Question: I do not have much experiences in CSS, and I want to achieve a layout illustrated as below:
'A' has a corresponding side div 'B', 'C' has a corresponding side div 'D'.
'B' and 'D' both are hided, only when click on 'A', bring out 'B', click on 'C' bring out 'D'.
The top of 'A' and 'B', 'C' and 'D' are aligned, 'B' and 'D' have different height than 'A' and 'C'.

What I have tried is like below, it doesn't work, I don't have to put them inside the same row, but I want to keep the html structure, anyone could help me to point out the direction to go?
'''
<link href="https://cdnjs.cloudflare.com/ajax/libs/skeleton/2.0.4/skeleton.min.css" rel="stylesheet"/>
<style>
.debug {
border: solid;
border-color: red;
}
</style>
<div class="row">
<div class="six columns debug" style="height: 100px;">A</div>
<div class="six columns debug" style="height: 300px;">B</div>
</div>
<div class="row">
<div class="six columns debug" style="height: 100px;">C</div>
<div class="six columns debug" style="height: 300px; display:none;">D</div>
</div>
'''
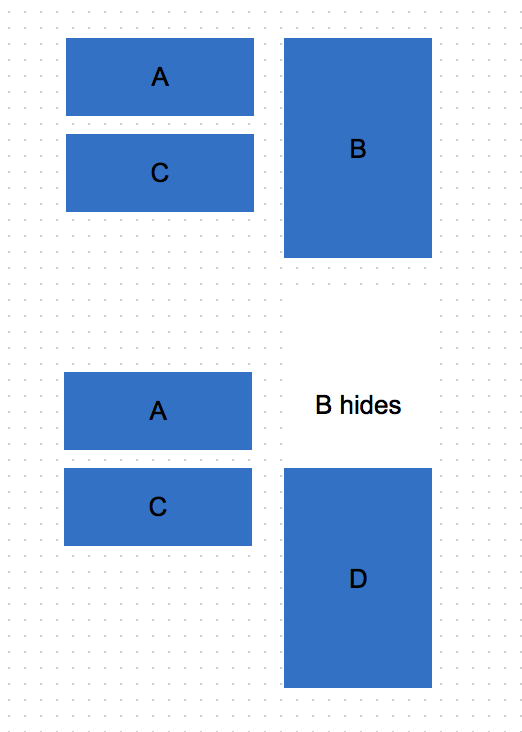
Answer: I think something like this should work - it's not really "nice" but should work...
'''
<html>
<head>
<script>
function switch_it(obj_id) { if (obj = document.getElementById(obj_id)) {if (obj.style.display != "none") { obj.style.display = "none"; }else { obj.style.display = "block"; }}}
function switch_B() {
if (obj = document.getElementById("B")) {
if (obj.style.display != "none") {
obj.style.display = "none";
if (obj = document.getElementById("C")) { obj.style.cssFloat = "none"; }
} else {
obj.style.display = "block";
if (obj = document.getElementById("C")) { obj.style.cssFloat = "left"; }
}
}
}
</script>
<style>
html, body, div { margin: 0; padding: 0; }
.debug {
border: 1px solid red;
}
#AB { margin-top: 20px;}
#A, #B, #C, #D {
font-size: 3em;
text-align: center;
width: 48%;
}
#A, #C { height: 100px; }
#B, #D { height: 300px; }
#A {
height: 100px; display: block; background-color: rgba(50,50,100,.5); color: rgba(50,50,100,.5);
float: left;
}
#B {
height: 300px; display: block; background-color: rgba(150,50,100,.5); color: rgba(150,50,100,.5);
float: right;
}
#C {
height: 100px; display: block; background-color: rgba(200,200,100,.5); color: rgba(200,200,100,.5);
float: left;
}
#D {
height: 300px; display: block; background-color: rgba(100,100,100,.5); color: rgba(100,100,100,.5);
clear: right;
float: right;
}
</style>
</head>
<body>
<div id='AB'>
<div id='A' class="six columns debug" onclick='switch_B()'>A</div>
<div id='B' class="six columns debug">B</div>
</div>
<div id='CD'>
<div id='C' class="six columns debug" onclick='switch_it("D")'>C</div>
<div id='D' class="six columns debug">D</div>
</div>
</body>
'''